Question: I need to sum up total dollars of all open opportunities by date. Each record has a [valid from] and a [valid to] date attached to it. When an opportunity gets updated in the DB, a new line is added with a [valid from] date = today and the [valid to] date = end of time (12/31/2100). The previous line's [valid to] date gets yesterday's date.
Reasoning: because an opportunity can be changed many times per day, we only care about the version from each day that crosses the 11:59:59 threshold. When an opportunity gets changed, the previous version was only valid up to the end of the previous day, so it gets the previous day's date for its [valid to] field.
When broken down by units larger than date, I need the last correct version of the opportunity at that time. E.g., the dollar amount for the month of January is the amount from the most recent dollar value of the opportunity on 1/31 at 11:59:59.
Here is a simplified version of my schema:

Here is some sample data:
'''
Opp Number Dollars Opp Created Date Header Valid From Header Valid To
1 100 1/1/2019 1/1/2019 1/3/2019
1 50 1/1/2019 1/4/2019 1/5/2019
1 75 1/1/2019 1/6/2019 12/31/2100
2 200 1/3/2019 1/3/2019 1/4/2019
2 210 1/3/2019 1/5/2019 1/6/2019
2 250 1/3/2019 1/7/2019 12/31/2100
'''
Given this example data set, the pivot table should look like this:
'''
Dates Sum of Dollars
1/1/2019 100
1/2/2019 100
1/3/2019 300
1/4/2019 250
1/5/2019 260
1/6/2019 285
1/7/2019 325
1/8/2019 325
...
1/31/2019 325
January 325
'''
I have tried several approaches, but gotten nowhere. Here are the references that I have tried:
- <URL>
I was able to get this to work as expected in dax studio, but I can't translate it into a measure.
'''
EVALUATE
ADDCOLUMNS (
VALUES ( 'DIM Date'[Date]),
"Open Orders",
SUMX (
FILTER (
GENERATE (
SUMMARIZE (
'FACT Opportunity',
'FACT Opportunity'[header valid from],
'FACT Opportunity'[header valid to],
"Rows",
DISTINCTCOUNT ( 'FACT Opportunity'[Opp Number])
),
DATESBETWEEN (
'DIM Date'[Date],
'FACT Opportunity'[header valid from],
'FACT Opportunity'[header valid to]
)
),
'DIM Date'[Date] = EARLIER ('DIM Date'[Date])
),
[Rows]
)
)
'''
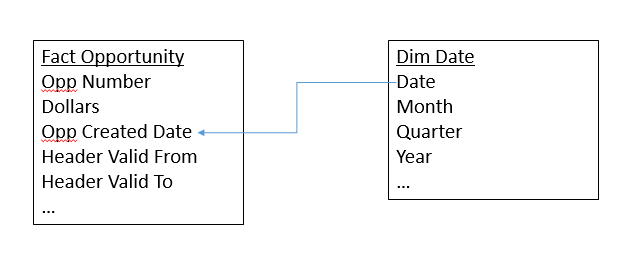
Answer: I figured it out. I was missing an function to eliminate context transition done by the CALCULATE() function. I also used around the VALUES() function to get the last date in any given context. That gives me the sum for the last date in any given month/qtr/year in the hierarchy.
Here is the code i used:
'''
Active Opps:=
SUMX(
LASTDATE( VALUES ( 'DIM Date'[Date] ) ),
VAR CurrentDate = 'DIM Date'[Date]
VAR OrderedBeforeCurrentDate =
FILTER (
ALL ( 'FACT Opportunity'[header valid from]),
'FACT Opportunity'[header valid from] <= CurrentDate
)
VAR ShippedAfterCurrentDate =
FILTER (
ALL ( 'FACT Opportunity'[header valid to] ),
'FACT Opportunity'[header valid to] >= CurrentDate
)
RETURN
CALCULATE (
DISTINCTCOUNT( 'FACT Opportunity'[Opp Number]),
OrderedBeforeCurrentDate,
ShippedAfterCurrentDate,
ALL ( 'DIM Date' )
)
)
'''
Found the pattern here: <URL>